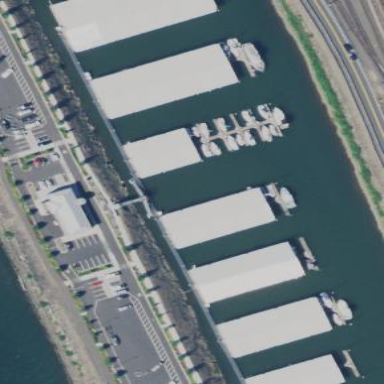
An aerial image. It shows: Marina on leisure land.